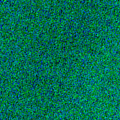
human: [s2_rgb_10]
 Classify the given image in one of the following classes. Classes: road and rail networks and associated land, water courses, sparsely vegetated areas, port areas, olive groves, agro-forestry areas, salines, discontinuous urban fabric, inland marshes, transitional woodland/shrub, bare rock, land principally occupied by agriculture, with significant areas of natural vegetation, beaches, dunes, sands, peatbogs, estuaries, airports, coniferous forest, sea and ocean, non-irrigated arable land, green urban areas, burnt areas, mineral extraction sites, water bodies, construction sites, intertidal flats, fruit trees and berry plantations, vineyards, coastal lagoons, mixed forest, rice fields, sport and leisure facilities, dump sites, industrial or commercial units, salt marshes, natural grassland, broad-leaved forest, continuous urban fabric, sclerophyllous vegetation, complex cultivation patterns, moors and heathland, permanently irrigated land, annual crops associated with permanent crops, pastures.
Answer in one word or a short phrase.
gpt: sea and ocean